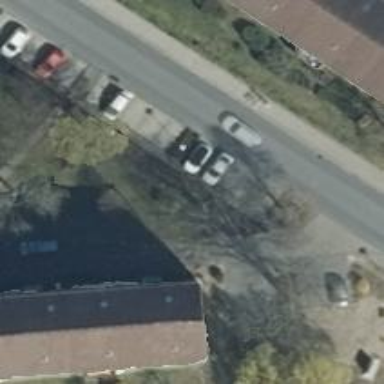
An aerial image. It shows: Paved footway.